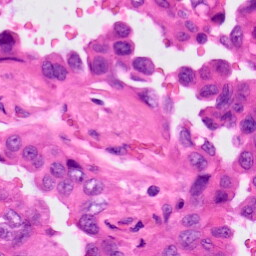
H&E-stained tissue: Lung